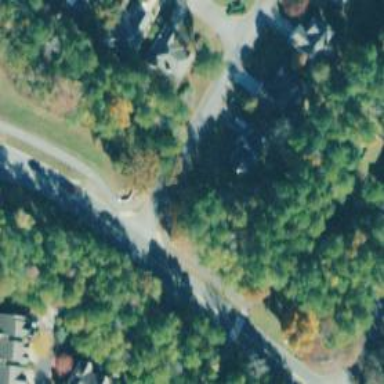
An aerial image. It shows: Crossing road.